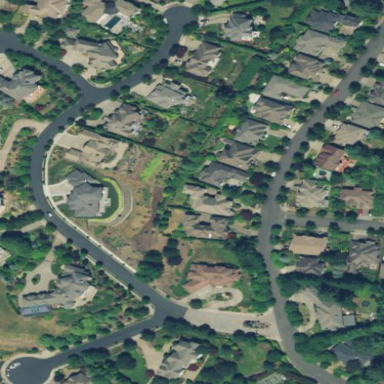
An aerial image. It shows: Residential area composed of single-family homes.